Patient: sex M, age 80
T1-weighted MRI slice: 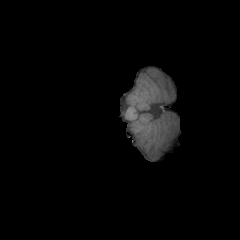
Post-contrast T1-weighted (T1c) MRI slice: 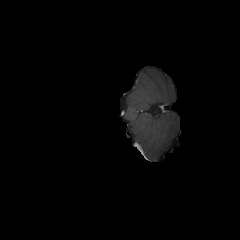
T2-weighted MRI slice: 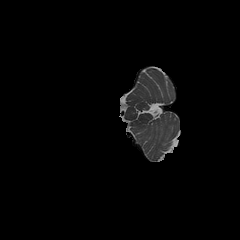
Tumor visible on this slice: no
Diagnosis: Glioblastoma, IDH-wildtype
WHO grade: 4